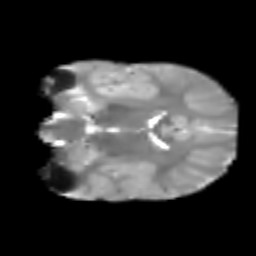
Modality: T2w
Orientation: coronal
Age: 6
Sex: male
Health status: healthy